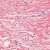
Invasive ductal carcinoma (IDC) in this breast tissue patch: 0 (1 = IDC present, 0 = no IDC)